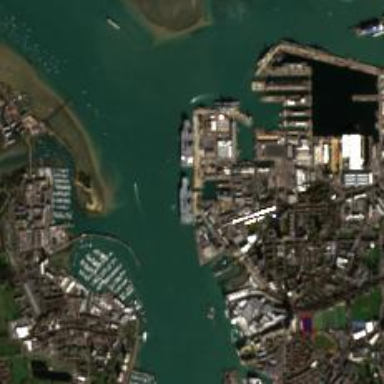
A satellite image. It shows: Man-made quay.